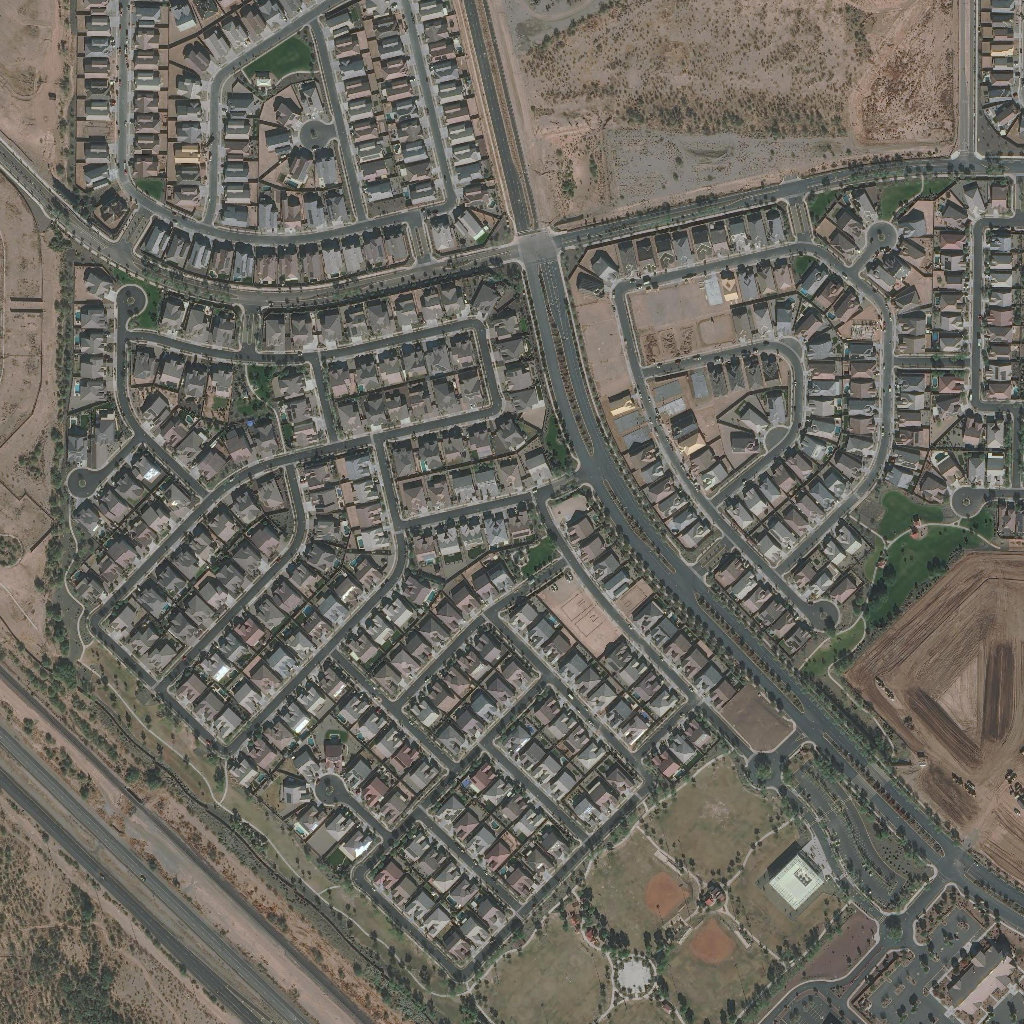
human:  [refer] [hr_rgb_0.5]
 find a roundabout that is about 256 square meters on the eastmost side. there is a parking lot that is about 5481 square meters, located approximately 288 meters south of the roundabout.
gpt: <box>[[93, 47, 95, 50, 0]]</box>

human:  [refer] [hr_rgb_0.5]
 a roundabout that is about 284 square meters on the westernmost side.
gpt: <box>[[6, 45, 9, 48, 0]]</box>